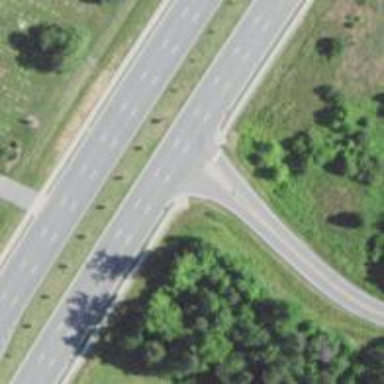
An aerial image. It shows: Unmarked crossing on the road.